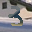
Label: 3